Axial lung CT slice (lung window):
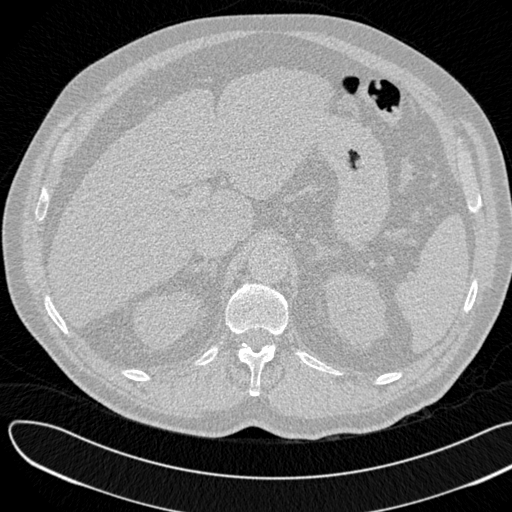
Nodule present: no